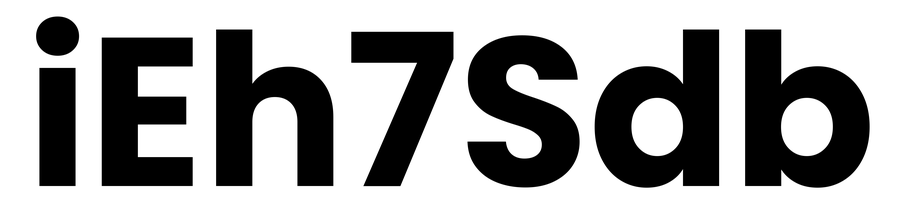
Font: Poppins-Bold